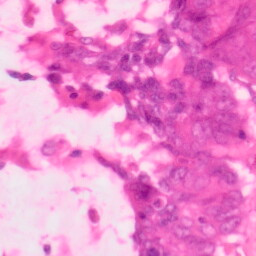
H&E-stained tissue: Colon